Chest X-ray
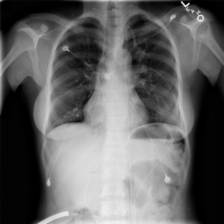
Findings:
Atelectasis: negative
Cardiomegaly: negative
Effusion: negative
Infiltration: negative
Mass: negative
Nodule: negative
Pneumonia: negative
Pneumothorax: negative
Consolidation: negative
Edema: negative
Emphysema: negative
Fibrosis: negative
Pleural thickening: negative
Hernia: negative